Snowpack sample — Loveland Pass, Silver Plume, Colorado, USA (12/14/25, 10:50 AM MST)
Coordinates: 39.664, -105.882
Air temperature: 36 °F
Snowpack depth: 67 cm
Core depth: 20 cm
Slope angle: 6°, slope face: 326°
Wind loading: low
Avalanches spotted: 0
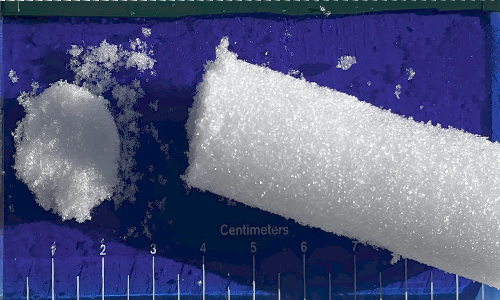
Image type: core
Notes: No avalanches spotted, very late start to the season with minimal snowpack